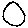
Label: circle